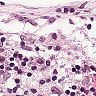
Metastatic tissue present: no